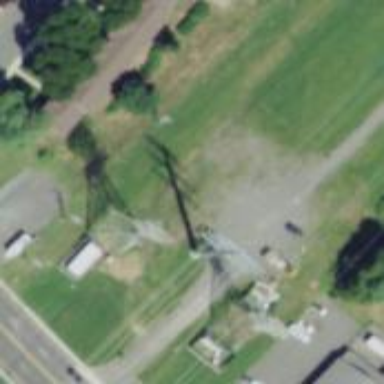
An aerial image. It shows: Power tower.